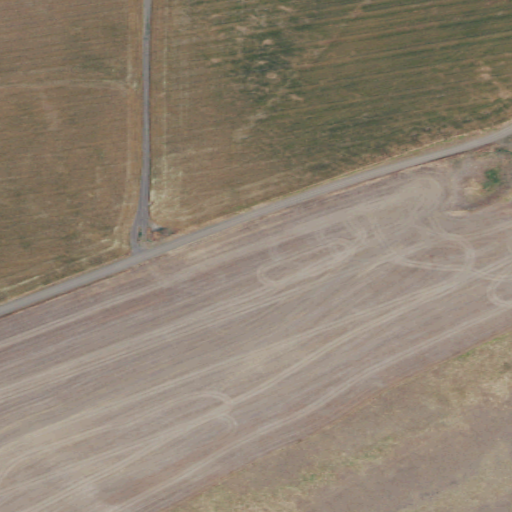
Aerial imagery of ridge(s) in Washington named Knotgrass Ridge containing cultivated crops, grassland, open development, and shrub